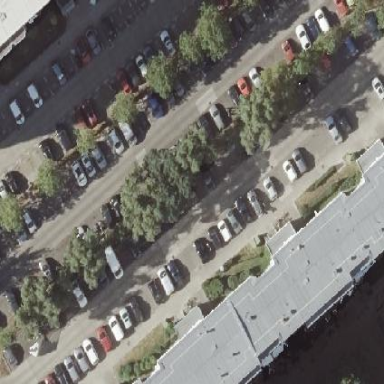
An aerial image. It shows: Street side parking area.